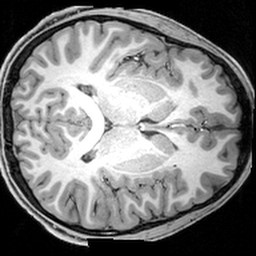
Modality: T1w
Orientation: axial
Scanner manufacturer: siemens
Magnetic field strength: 3 T
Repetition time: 1.9 s
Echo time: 0.00397 s